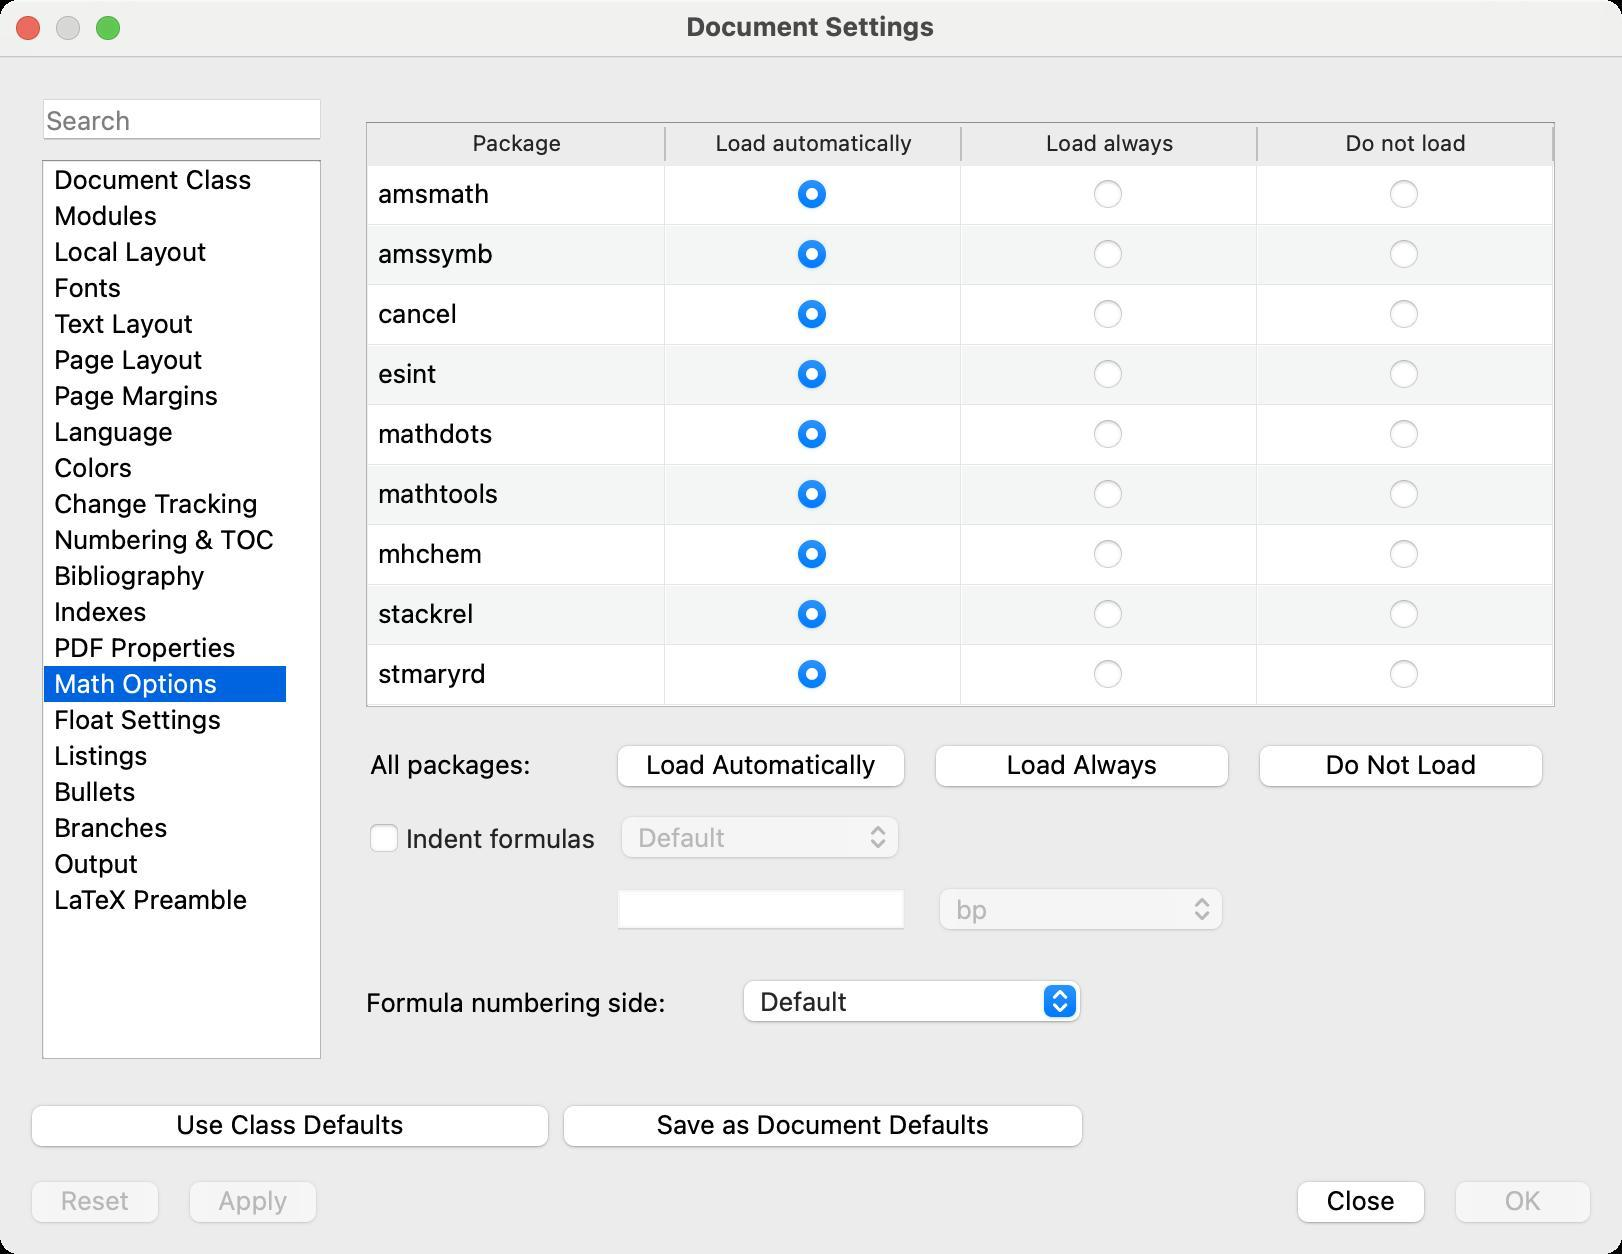
Accessibility tree:
{"name": "Document_Settings", "role": "AXWindow", "description": null, "role_description": "діалогове вікно", "value": null, "position": "270.00;142.00", "size": "811;627", "children": [{"name": "", "role": "AXGroup", "description": "", "role_description": "група", "value": null, "position": "9.00;586.00", "size": "793;32", "children": [{"name": "OK", "role": "AXButton", "description": "", "role_description": "кнопка", "value": null, "position": "721.00;586.00", "size": "81;32", "children": []}, {"name": "Close", "role": "AXButton", "description": "", "role_description": "кнопка", "value": null, "position": "642.00;586.00", "size": "77;32", "children": []}, {"name": "Apply", "role": "AXButton", "description": "", "role_description": "кнопка", "value": null, "position": "88.00;586.00", "size": "77;32", "children": []}, {"name": "Reset", "role": "AXButton", "description": "", "role_description": "кнопка", "value": null, "position": "9.00;586.00", "size": "77;32", "children": []}]}, {"name": "Use_Class_Defaults", "role": "AXButton", "description": "Reset to the default settings for the document class", "role_description": "кнопка", "value": null, "position": "9.00;548.00", "size": "272;32", "children": []}, {"name": "Save_as_Document_Defaults", "role": "AXButton", "description": "Save settings as defaults for new documents", "role_description": "кнопка", "value": null, "position": "275.00;548.00", "size": "273;32", "children": []}, {"name": "", "role": "AXTextField", "description": "Search", "role_description": "текстове поле", "value": "", "position": "21.00;49.00", "size": "140;21", "children": []}, {"name": "", "role": "AXGroup", "description": "", "role_description": "група", "value": null, "position": "21.00;80.00", "size": "140;450", "children": [{"name": "Document_Class", "role": "AXGroup", "description": "", "role_description": "група", "value": null, "position": "22.00;81.00", "size": "121;18", "children": []}, {"name": "Modules", "role": "AXGroup", "description": "", "role_description": "група", "value": null, "position": "22.00;99.00", "size": "121;18", "children": []}, {"name": "Local_Layout", "role": "AXGroup", "description": "", "role_description": "група", "value": null, "position": "22.00;117.00", "size": "121;18", "children": []}, {"name": "Fonts", "role": "AXGroup", "description": "", "role_description": "група", "value": null, "position": "22.00;135.00", "size": "121;18", "children": []}, {"name": "Text_Layout", "role": "AXGroup", "description": "", "role_description": "група", "value": null, "position": "22.00;153.00", "size": "121;18", "children": []}, {"name": "Page_Layout", "role": "AXGroup", "description": "", "role_description": "група", "value": null, "position": "22.00;171.00", "size": "121;18", "children": []}, {"name": "Page_Margins", "role": "AXGroup", "description": "", "role_description": "група", "value": null, "position": "22.00;189.00", "size": "121;18", "children": []}, {"name": "Language", "role": "AXGroup", "description": "", "role_description": "група", "value": null, "position": "22.00;207.00", "size": "121;18", "children": []}, {"name": "Colors", "role": "AXGroup", "description": "", "role_description": "група", "value": null, "position": "22.00;225.00", "size": "121;18", "children": []}, {"name": "Change_Tracking", "role": "AXGroup", "description": "", "role_description": "група", "value": null, "position": "22.00;243.00", "size": "121;18", "children": []}, {"name": "Numbering_&_TOC", "role": "AXGroup", "description": "", "role_description": "група", "value": null, "position": "22.00;261.00", "size": "121;18", "children": []}, {"name": "Bibliography", "role": "AXGroup", "description": "", "role_description": "група", "value": null, "position": "22.00;279.00", "size": "121;18", "children": []}, {"name": "Indexes", "role": "AXGroup", "description": "", "role_description": "група", "value": null, "position": "22.00;297.00", "size": "121;18", "children": []}, {"name": "PDF_Properties", "role": "AXGroup", "description": "", "role_description": "група", "value": null, "position": "22.00;315.00", "size": "121;18", "children": []}, {"name": "Math_Options", "role": "AXGroup", "description": "", "role_description": "група", "value": null, "position": "22.00;333.00", "size": "121;18", "children": []}, {"name": "Float_Settings", "role": "AXGroup", "description": "", "role_description": "група", "value": null, "position": "22.00;351.00", "size": "121;18", "children": []}, {"name": "Listings", "role": "AXGroup", "description": "", "role_description": "група", "value": null, "position": "22.00;369.00", "size": "121;18", "children": []}, {"name": "Bullets", "role": "AXGroup", "description": "", "role_description": "група", "value": null, "position": "22.00;387.00", "size": "121;18", "children": []}, {"name": "Branches", "role": "AXGroup", "description": "", "role_description": "група", "value": null, "position": "22.00;405.00", "size": "121;18", "children": []}, {"name": "Output", "role": "AXGroup", "description": "", "role_description": "група", "value": null, "position": "22.00;423.00", "size": "121;18", "children": []}, {"name": "LaTeX_Preamble", "role": "AXGroup", "description": "", "role_description": "група", "value": null, "position": "22.00;441.00", "size": "121;18", "children": []}]}, {"name": "", "role": "AXGroup", "description": "", "role_description": "група", "value": null, "position": "171.00;49.00", "size": "619;481", "children": [{"name": "", "role": "AXTable", "description": "", "role_description": "таблиця", "value": null, "position": "183.00;61.00", "size": "595;293", "children": [{"name": "Package", "role": "AXColumn", "description": "", "role_description": "стовпчик", "value": null, "position": "184.00;62.00", "size": "149;21", "children": []}, {"name": "Load_automatically", "role": "AXColumn", "description": "", "role_description": "стовпчик", "value": null, "position": "333.00;62.00", "size": "148;21", "children": []}, {"name": "Load_always", "role": "AXColumn", "description": "", "role_description": "стовпчик", "value": null, "position": "481.00;62.00", "size": "148;21", "children": []}, {"name": "Do_not_load", "role": "AXColumn", "description": "", "role_description": "стовпчик", "value": null, "position": "629.00;62.00", "size": "148;21", "children": []}, {"name": "amsmath", "role": "AXStaticText", "description": "", "role_description": "текст", "value": null, "position": "184.00;83.00", "size": "148;29", "children": []}, {"name": "", "role": "AXStaticText", "description": "", "role_description": "текст", "value": null, "position": "333.00;83.00", "size": "147;29", "children": []}, {"name": "", "role": "AXStaticText", "description": "", "role_description": "текст", "value": null, "position": "481.00;83.00", "size": "147;29", "children": []}, {"name": "", "role": "AXStaticText", "description": "", "role_description": "текст", "value": null, "position": "629.00;83.00", "size": "147;29", "children": []}, {"name": "amssymb", "role": "AXStaticText", "description": "", "role_description": "текст", "value": null, "position": "184.00;113.00", "size": "148;29", "children": []}, {"name": "", "role": "AXStaticText", "description": "", "role_description": "текст", "value": null, "position": "333.00;113.00", "size": "147;29", "children": []}, {"name": "", "role": "AXStaticText", "description": "", "role_description": "текст", "value": null, "position": "481.00;113.00", "size": "147;29", "children": []}, {"name": "", "role": "AXStaticText", "description": "", "role_description": "текст", "value": null, "position": "629.00;113.00", "size": "147;29", "children": []}, {"name": "cancel", "role": "AXStaticText", "description": "", "role_description": "текст", "value": null, "position": "184.00;143.00", "size": "148;29", "children": []}, {"name": "", "role": "AXStaticText", "description": "", "role_description": "текст", "value": null, "position": "333.00;143.00", "size": "147;29", "children": []}, {"name": "", "role": "AXStaticText", "description": "", "role_description": "текст", "value": null, "position": "481.00;143.00", "size": "147;29", "children": []}, {"name": "", "role": "AXStaticText", "description": "", "role_description": "текст", "value": null, "position": "629.00;143.00", "size": "147;29", "children": []}, {"name": "esint", "role": "AXStaticText", "description": "", "role_description": "текст", "value": null, "position": "184.00;173.00", "size": "148;29", "children": []}, {"name": "", "role": "AXStaticText", "description": "", "role_description": "текст", "value": null, "position": "333.00;173.00", "size": "147;29", "children": []}, {"name": "", "role": "AXStaticText", "description": "", "role_description": "текст", "value": null, "position": "481.00;173.00", "size": "147;29", "children": []}, {"name": "", "role": "AXStaticText", "description": "", "role_description": "текст", "value": null, "position": "629.00;173.00", "size": "147;29", "children": []}, {"name": "mathdots", "role": "AXStaticText", "description": "", "role_description": "текст", "value": null, "position": "184.00;203.00", "size": "148;29", "children": []}, {"name": "", "role": "AXStaticText", "description": "", "role_description": "текст", "value": null, "position": "333.00;203.00", "size": "147;29", "children": []}, {"name": "", "role": "AXStaticText", "description": "", "role_description": "текст", "value": null, "position": "481.00;203.00", "size": "147;29", "children": []}, {"name": "", "role": "AXStaticText", "description": "", "role_description": "текст", "value": null, "position": "629.00;203.00", "size": "147;29", "children": []}, {"name": "mathtools", "role": "AXStaticText", "description": "", "role_description": "текст", "value": null, "position": "184.00;233.00", "size": "148;29", "children": []}, {"name": "", "role": "AXStaticText", "description": "", "role_description": "текст", "value": null, "position": "333.00;233.00", "size": "147;29", "children": []}, {"name": "", "role": "AXStaticText", "description": "", "role_description": "текст", "value": null, "position": "481.00;233.00", "size": "147;29", "children": []}, {"name": "", "role": "AXStaticText", "description": "", "role_description": "текст", "value": null, "position": "629.00;233.00", "size": "147;29", "children": []}, {"name": "mhchem", "role": "AXStaticText", "description": "", "role_description": "текст", "value": null, "position": "184.00;263.00", "size": "148;29", "children": []}, {"name": "", "role": "AXStaticText", "description": "", "role_description": "текст", "value": null, "position": "333.00;263.00", "size": "147;29", "children": []}, {"name": "", "role": "AXStaticText", "description": "", "role_description": "текст", "value": null, "position": "481.00;263.00", "size": "147;29", "children": []}, {"name": "", "role": "AXStaticText", "description": "", "role_description": "текст", "value": null, "position": "629.00;263.00", "size": "147;29", "children": []}, {"name": "stackrel", "role": "AXStaticText", "description": "", "role_description": "текст", "value": null, "position": "184.00;293.00", "size": "148;29", "children": []}, {"name": "", "role": "AXStaticText", "description": "", "role_description": "текст", "value": null, "position": "333.00;293.00", "size": "147;29", "children": []}, {"name": "", "role": "AXStaticText", "description": "", "role_description": "текст", "value": null, "position": "481.00;293.00", "size": "147;29", "children": []}, {"name": "", "role": "AXStaticText", "description": "", "role_description": "текст", "value": null, "position": "629.00;293.00", "size": "147;29", "children": []}, {"name": "stmaryrd", "role": "AXStaticText", "description": "", "role_description": "текст", "value": null, "position": "184.00;323.00", "size": "148;29", "children": []}, {"name": "", "role": "AXStaticText", "description": "", "role_description": "текст", "value": null, "position": "333.00;323.00", "size": "147;29", "children": []}, {"name": "", "role": "AXStaticText", "description": "", "role_description": "текст", "value": null, "position": "481.00;323.00", "size": "147;29", "children": []}, {"name": "", "role": "AXStaticText", "description": "", "role_description": "текст", "value": null, "position": "629.00;323.00", "size": "147;29", "children": []}, {"name": "undertilde", "role": "AXStaticText", "description": "", "role_description": "текст", "value": null, "position": "184.00;353.00", "size": "148;29", "children": []}, {"name": "", "role": "AXStaticText", "description": "", "role_description": "текст", "value": null, "position": "333.00;353.00", "size": "147;29", "children": []}, {"name": "", "role": "AXStaticText", "description": "", "role_description": "текст", "value": null, "position": "481.00;353.00", "size": "147;29", "children": []}, {"name": "", "role": "AXStaticText", "description": "", "role_description": "текст", "value": null, "position": "629.00;353.00", "size": "147;29", "children": []}]}, {"name": null, "role": "AXStaticText", "description": "", "role_description": "текст", "value": "All packages:", "position": "185.00;372.00", "size": "109;20", "children": []}, {"name": "Load_Automatically", "role": "AXButton", "description": "", "role_description": "кнопка", "value": null, "position": "302.00;368.00", "size": "157;32", "children": []}, {"name": "Load_Always", "role": "AXButton", "description": "", "role_description": "кнопка", "value": null, "position": "461.00;368.00", "size": "160;32", "children": []}, {"name": "Do_Not_Load", "role": "AXButton", "description": "", "role_description": "кнопка", "value": null, "position": "623.00;368.00", "size": "155;32", "children": []}, {"name": "Indent_formulas", "role": "AXCheckBox", "description": "Indent displayed formulas instead of centering", "role_description": "галочка", "value": 0, "position": "183.00;409.00", "size": "118;20", "children": []}, {"name": "Default", "role": "AXComboBox", "description": "Size of the indentation", "role_description": "контейнер вибору", "value": null, "position": "305.00;404.00", "size": "151;32", "children": [{"name": "", "role": "AXList", "description": "", "role_description": "список", "value": null, "position": "-270.00;-142.00", "size": "0;0", "children": [{"name": "Default", "role": "AXStaticText", "description": "", "role_description": "текст", "value": null, "position": "-270.00;-142.00", "size": "686;18", "children": []}, {"name": "Custom", "role": "AXStaticText", "description": "", "role_description": "текст", "value": null, "position": "-270.00;-124.00", "size": "686;18", "children": []}]}]}, {"name": "", "role": "AXTextField", "description": "", "role_description": "текстове поле", "value": "", "position": "308.00;444.00", "size": "145;21", "children": []}, {"name": "bp", "role": "AXComboBox", "description": "", "role_description": "контейнер вибору", "value": null, "position": "464.00;440.00", "size": "154;32", "children": [{"name": "", "role": "AXList", "description": "", "role_description": "список", "value": null, "position": "-270.00;-142.00", "size": "0;0", "children": [{"name": "bp", "role": "AXStaticText", "description": "", "role_description": "текст", "value": null, "position": "-270.00;-142.00", "size": "686;18", "children": []}, {"name": "cc", "role": "AXStaticText", "description": "", "role_description": "текст", "value": null, "position": "-270.00;-124.00", "size": "686;18", "children": []}, {"name": "cm", "role": "AXStaticText", "description": "", "role_description": "текст", "value": null, "position": "-270.00;-106.00", "size": "686;18", "children": []}, {"name": "dd", "role": "AXStaticText", "description": "", "role_description": "текст", "value": null, "position": "-270.00;-88.00", "size": "686;18", "children": []}, {"name": "em", "role": "AXStaticText", "description": "", "role_description": "текст", "value": null, "position": "-270.00;-70.00", "size": "686;18", "children": []}, {"name": "ex", "role": "AXStaticText", "description": "", "role_description": "текст", "value": null, "position": "-270.00;-52.00", "size": "686;18", "children": []}, {"name": "in", "role": "AXStaticText", "description": "", "role_description": "текст", "value": null, "position": "-270.00;-34.00", "size": "686;18", "children": []}, {"name": "mm", "role": "AXStaticText", "description": "", "role_description": "текст", "value": null, "position": "-270.00;-16.00", "size": "686;18", "children": []}, {"name": "pc", "role": "AXStaticText", "description": "", "role_description": "текст", "value": null, "position": "-270.00;2.00", "size": "686;18", "children": []}, {"name": "pt", "role": "AXStaticText", "description": "", "role_description": "текст", "value": null, "position": "-270.00;20.00", "size": "686;18", "children": []}, {"name": "sp", "role": "AXStaticText", "description": "", "role_description": "текст", "value": null, "position": "-270.00;38.00", "size": "686;18", "children": []}, {"name": "Text_Width_%", "role": "AXStaticText", "description": "", "role_description": "текст", "value": null, "position": "-270.00;56.00", "size": "686;18", "children": []}, {"name": "Column_Width_%", "role": "AXStaticText", "description": "", "role_description": "текст", "value": null, "position": "-270.00;74.00", "size": "686;18", "children": []}, {"name": "Page_Width_%", "role": "AXStaticText", "description": "", "role_description": "текст", "value": null, "position": "-270.00;92.00", "size": "686;18", "children": []}, {"name": "Line_Width_%", "role": "AXStaticText", "description": "", "role_description": "текст", "value": null, "position": "-270.00;110.00", "size": "686;18", "children": []}, {"name": "Text_Height_%", "role": "AXStaticText", "description": "", "role_description": "текст", "value": null, "position": "-270.00;128.00", "size": "686;18", "children": []}, {"name": "Page_Height_%", "role": "AXStaticText", "description": "", "role_description": "текст", "value": null, "position": "-270.00;146.00", "size": "686;18", "children": []}, {"name": "Line_Distance_%", "role": "AXStaticText", "description": "", "role_description": "текст", "value": null, "position": "-270.00;164.00", "size": "686;18", "children": []}]}]}, {"name": null, "role": "AXStaticText", "description": "", "role_description": "текст", "value": "Formula numbering side:", "position": "183.00;488.00", "size": "176;26", "children": []}, {"name": "Default", "role": "AXComboBox", "description": "Side where formulas are numbered", "role_description": "контейнер вибору", "value": null, "position": "366.00;486.00", "size": "181;32", "children": [{"name": "", "role": "AXList", "description": "", "role_description": "список", "value": null, "position": "-270.00;-142.00", "size": "0;0", "children": [{"name": "Left", "role": "AXStaticText", "description": "", "role_description": "текст", "value": null, "position": "-270.00;-142.00", "size": "686;18", "children": []}, {"name": "Default", "role": "AXStaticText", "description": "", "role_description": "текст", "value": null, "position": "-270.00;-124.00", "size": "686;18", "children": []}, {"name": "Right", "role": "AXStaticText", "description": "", "role_description": "текст", "value": null, "position": "-270.00;-106.00", "size": "686;18", "children": []}]}]}]}, {"name": "", "role": "AXGrowArea", "description": "", "role_description": "область розширення", "value": null, "position": "811.00;605.00", "size": "0;22", "children": []}, {"name": null, "role": "AXButton", "description": null, "role_description": "кнопка закривання", "value": null, "position": "7.00;6.00", "size": "14;16", "children": []}, {"name": null, "role": "AXButton", "description": null, "role_description": "кнопка оптимізації", "value": null, "position": "47.00;6.00", "size": "14;16", "children": [{"name": null, "role": "AXGroup", "description": null, "role_description": "група", "value": null, "position": "47.00;6.00", "size": "14;16", "children": [{"name": null, "role": "AXGroup", "description": null, "role_description": "група", "value": null, "position": "47.00;6.00", "size": "14;16", "children": []}]}]}, {"name": null, "role": "AXButton", "description": null, "role_description": "кнопка згортання", "value": null, "position": "27.00;6.00", "size": "14;16", "children": []}, {"name": null, "role": "AXStaticText", "description": null, "role_description": "текст", "value": "Document Settings", "position": "341.00;5.00", "size": "129;16", "children": []}]}